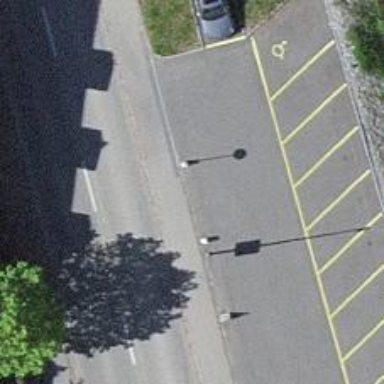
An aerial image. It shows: Bollard.